Chest X-ray:
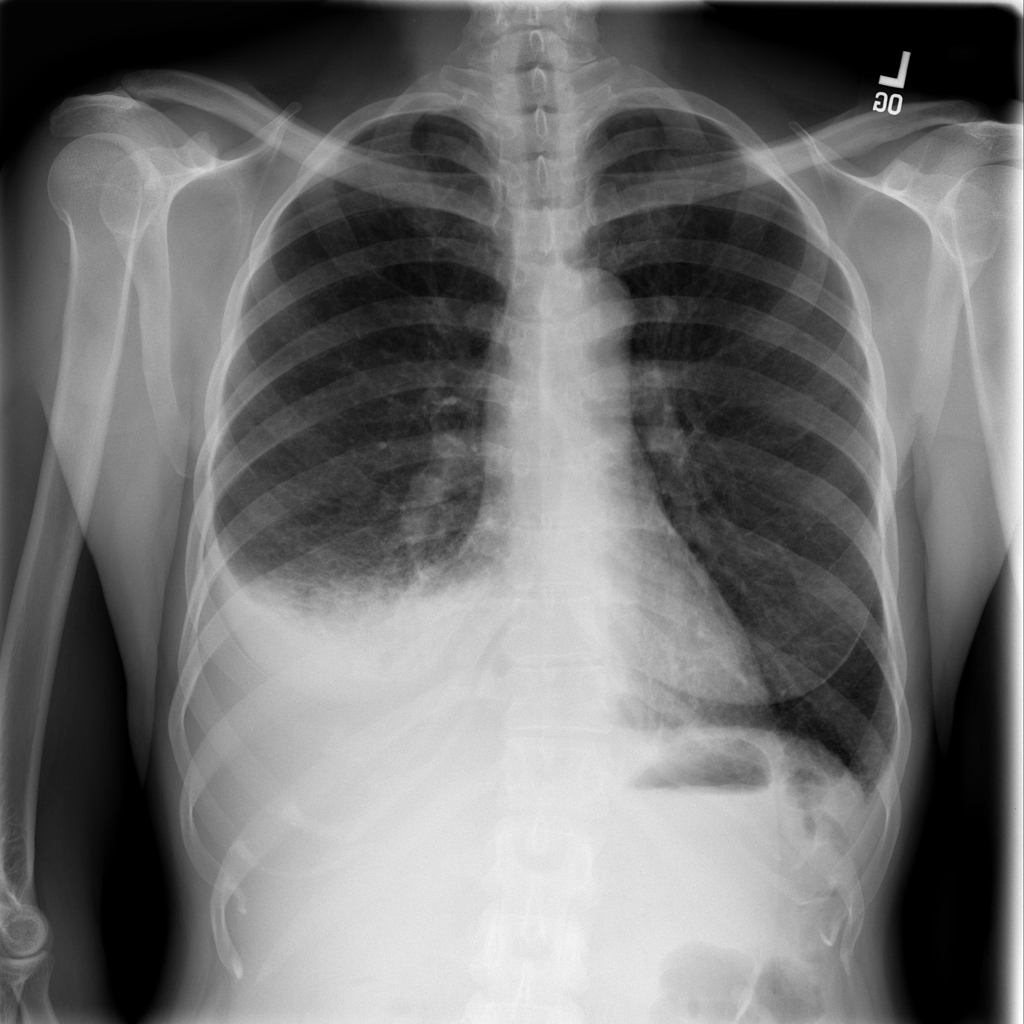
Findings: Consolidation, Effusion
No abnormal finding: no